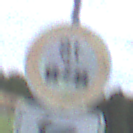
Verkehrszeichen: TatsaechlicheAchslast
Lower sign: RichtungsangabeDurchPfeile2
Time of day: Midday
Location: Outdoor (Nature)
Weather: PartlyCloudy
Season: NotSpecified
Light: Natural